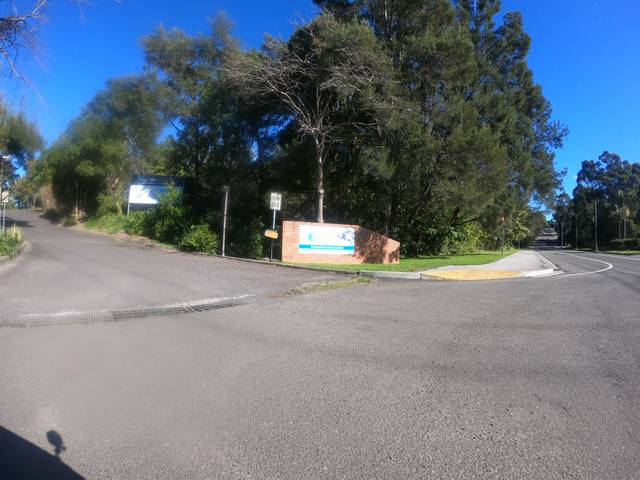
Region: Australia
Coordinates: -34.435, 150.849